Interaction volume radius: 10 \u00c5
Interaction volume height: 25 \u00c5
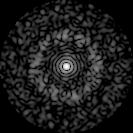
Disorder parameter: 0.8394